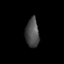
Tissue: prostate
Cell type: T cells
Senescence score: 0.2041
Nuclear area (px): 375
Mean DAPI intensity: 76.88